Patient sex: M
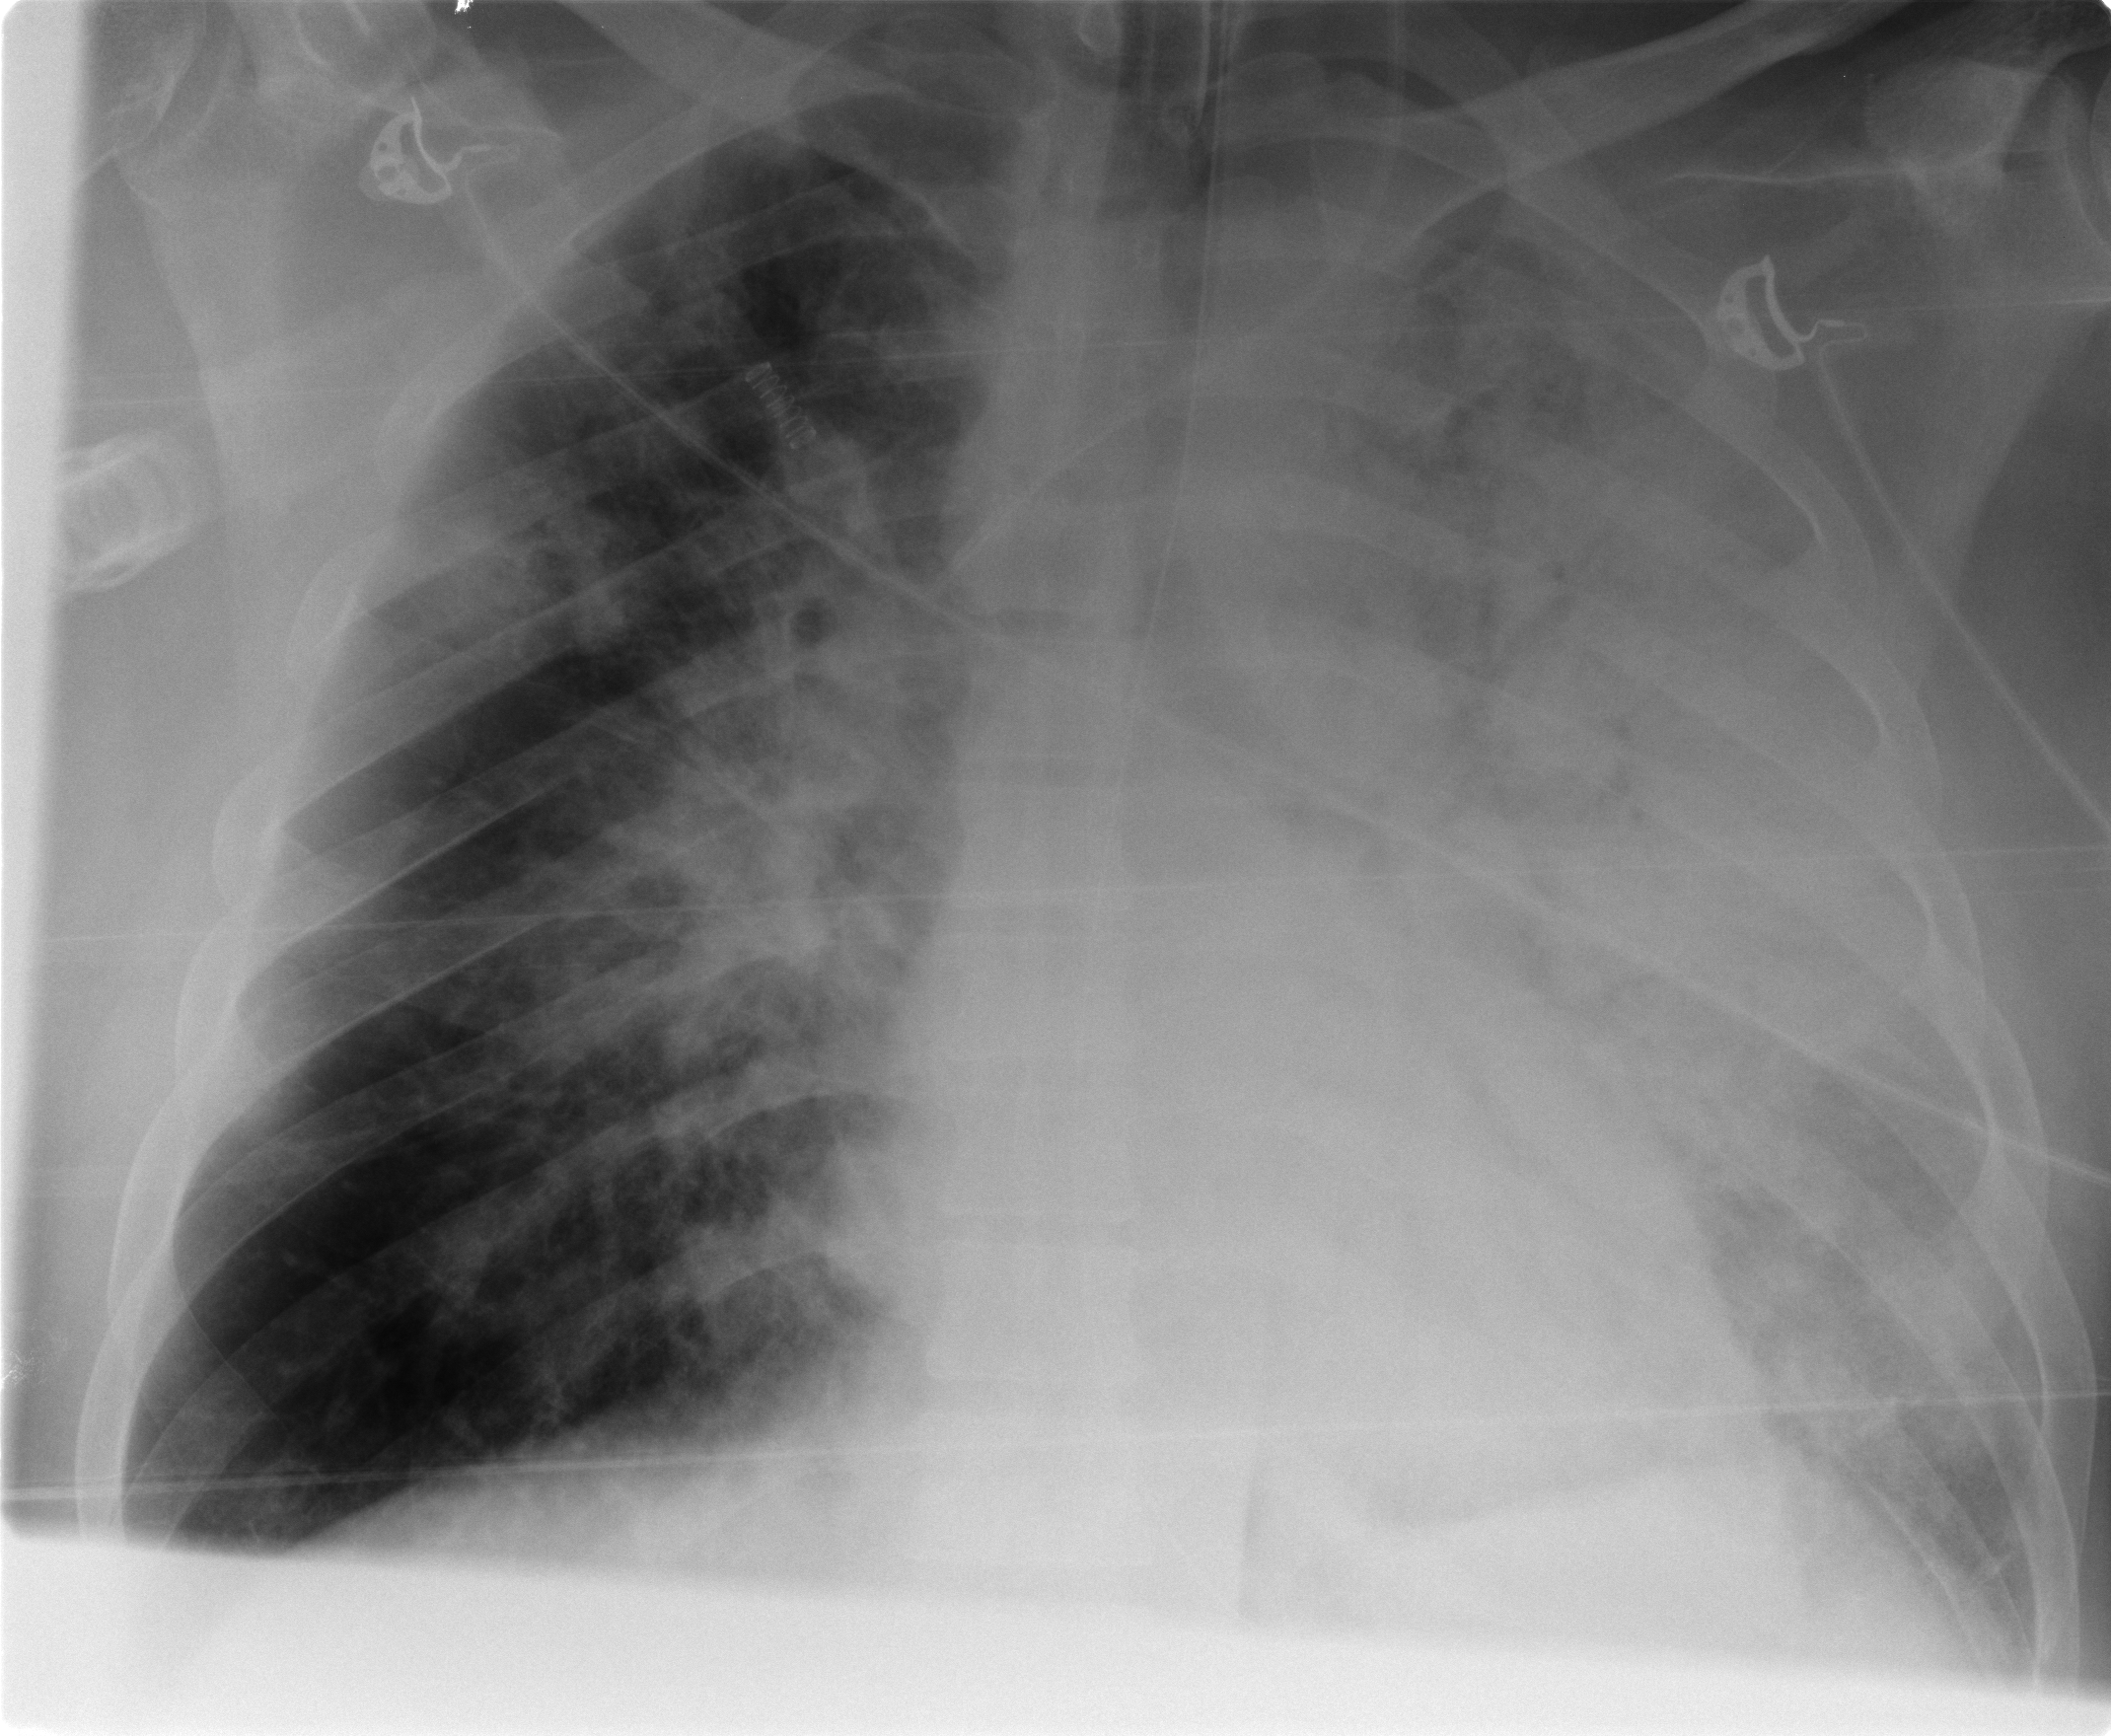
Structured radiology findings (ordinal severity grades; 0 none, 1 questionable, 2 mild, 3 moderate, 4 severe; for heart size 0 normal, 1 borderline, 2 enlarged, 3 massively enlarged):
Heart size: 0
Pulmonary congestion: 4
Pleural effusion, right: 0
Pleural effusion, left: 1
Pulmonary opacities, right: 3
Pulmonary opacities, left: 4
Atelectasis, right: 3
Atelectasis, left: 4